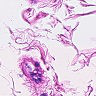
Metastatic tissue present: no